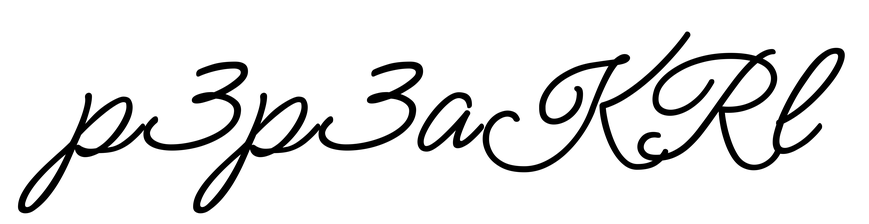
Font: MeowScript-Regular